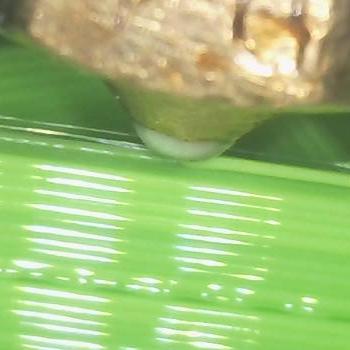
Flow rate: 39%